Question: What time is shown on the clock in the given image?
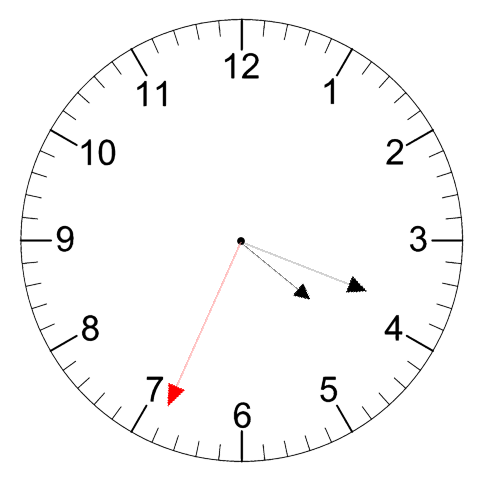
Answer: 04:18:34